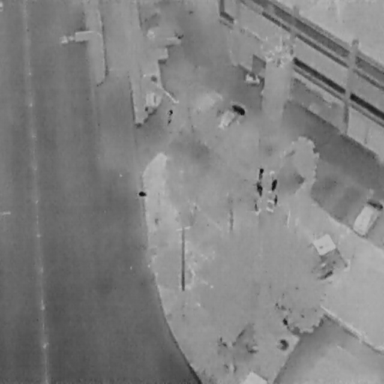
There are four objects shown in the infrared image, including a Person, two Cars, and a Bicycle.